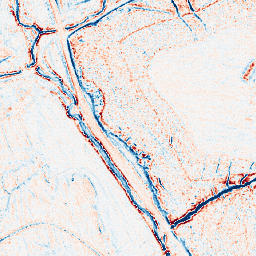
Category: edge_preserving
Decomposition family: anisotropic_diffusion
Decomposition parameters: iterations: 20
kappa: 100
gamma: 0.05
Upsampling method: area
Upsampling parameters: scale: 2
Upsampling scale: 2